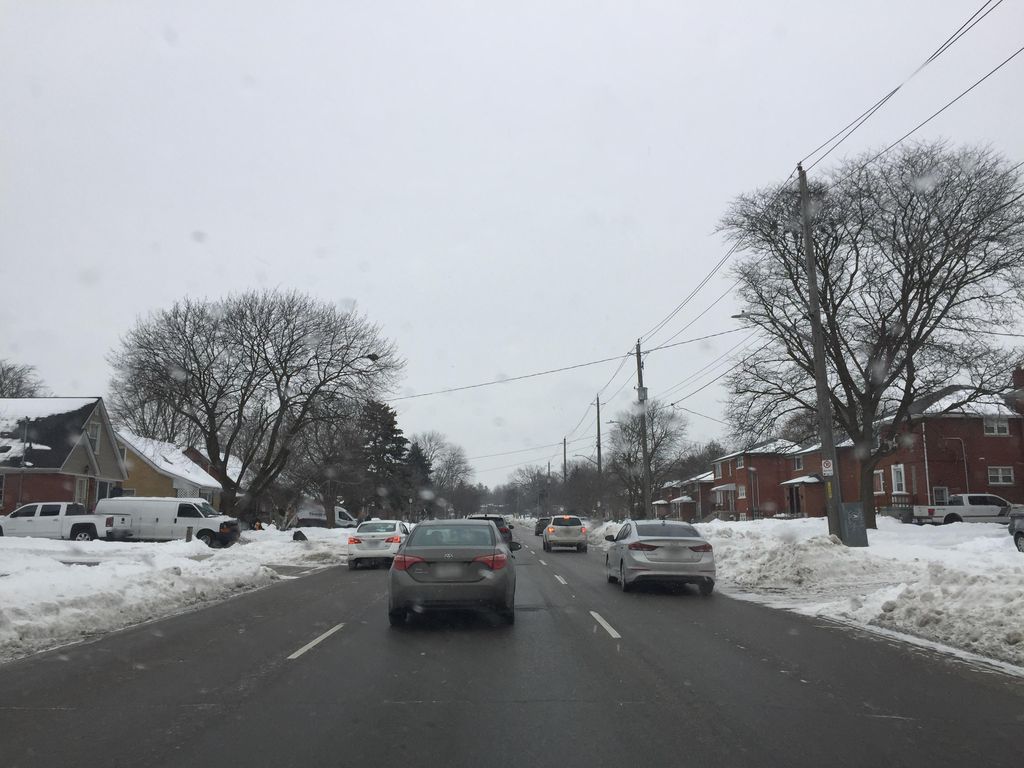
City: kitchener-waterloo